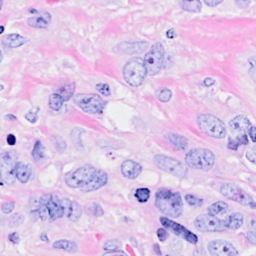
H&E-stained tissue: Breast